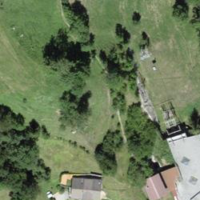
EUNIS habitat code: 24
Species observed at this site:
Aquila chrysaetos